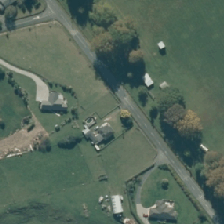
Land cover: urban_build_up